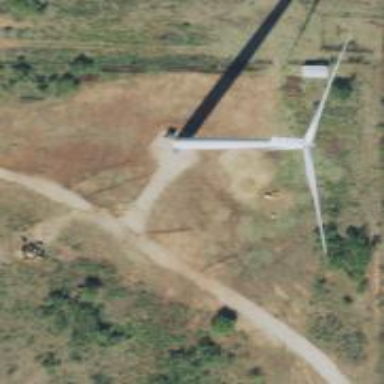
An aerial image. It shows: Wind turbine generator that utilizes wind as its source for generating electricity. It is of the horizontal axis type.